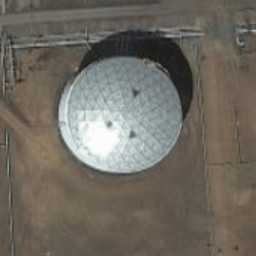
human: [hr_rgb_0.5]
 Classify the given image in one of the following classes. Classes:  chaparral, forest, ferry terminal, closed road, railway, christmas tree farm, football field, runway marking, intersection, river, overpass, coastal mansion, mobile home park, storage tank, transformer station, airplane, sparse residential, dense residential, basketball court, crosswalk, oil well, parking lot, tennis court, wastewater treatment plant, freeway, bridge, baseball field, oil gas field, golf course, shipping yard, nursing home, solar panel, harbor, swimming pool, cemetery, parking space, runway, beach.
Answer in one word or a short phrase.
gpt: storage tank